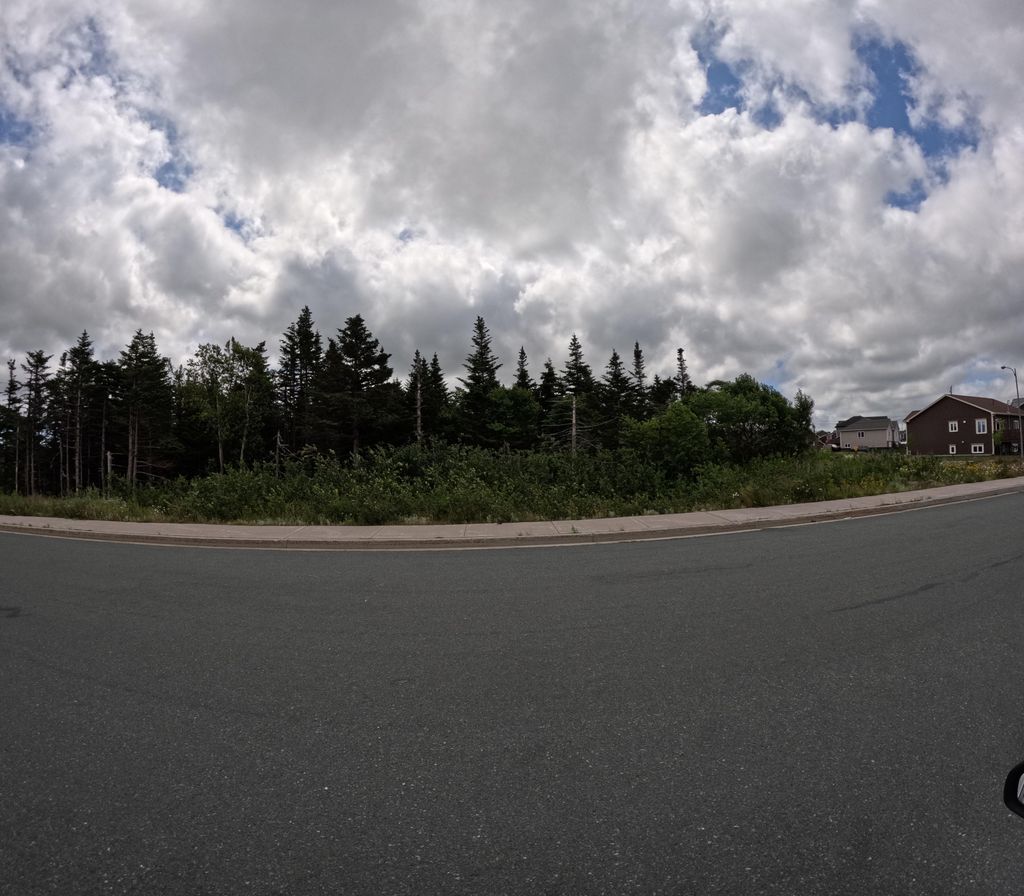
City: st_johns